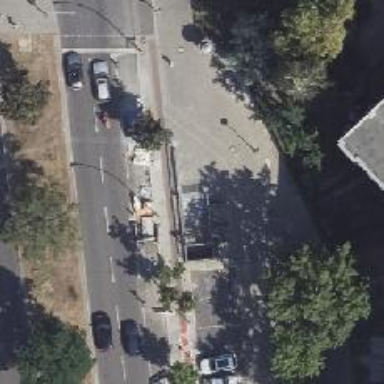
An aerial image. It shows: Subway entrance.